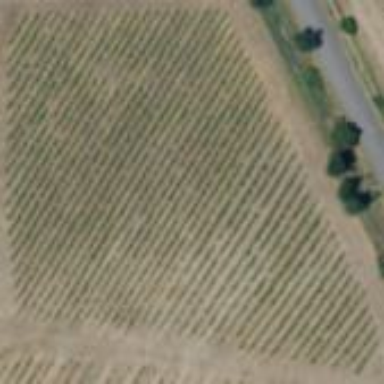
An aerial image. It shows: Vineyard.